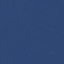
Label: SeaLake